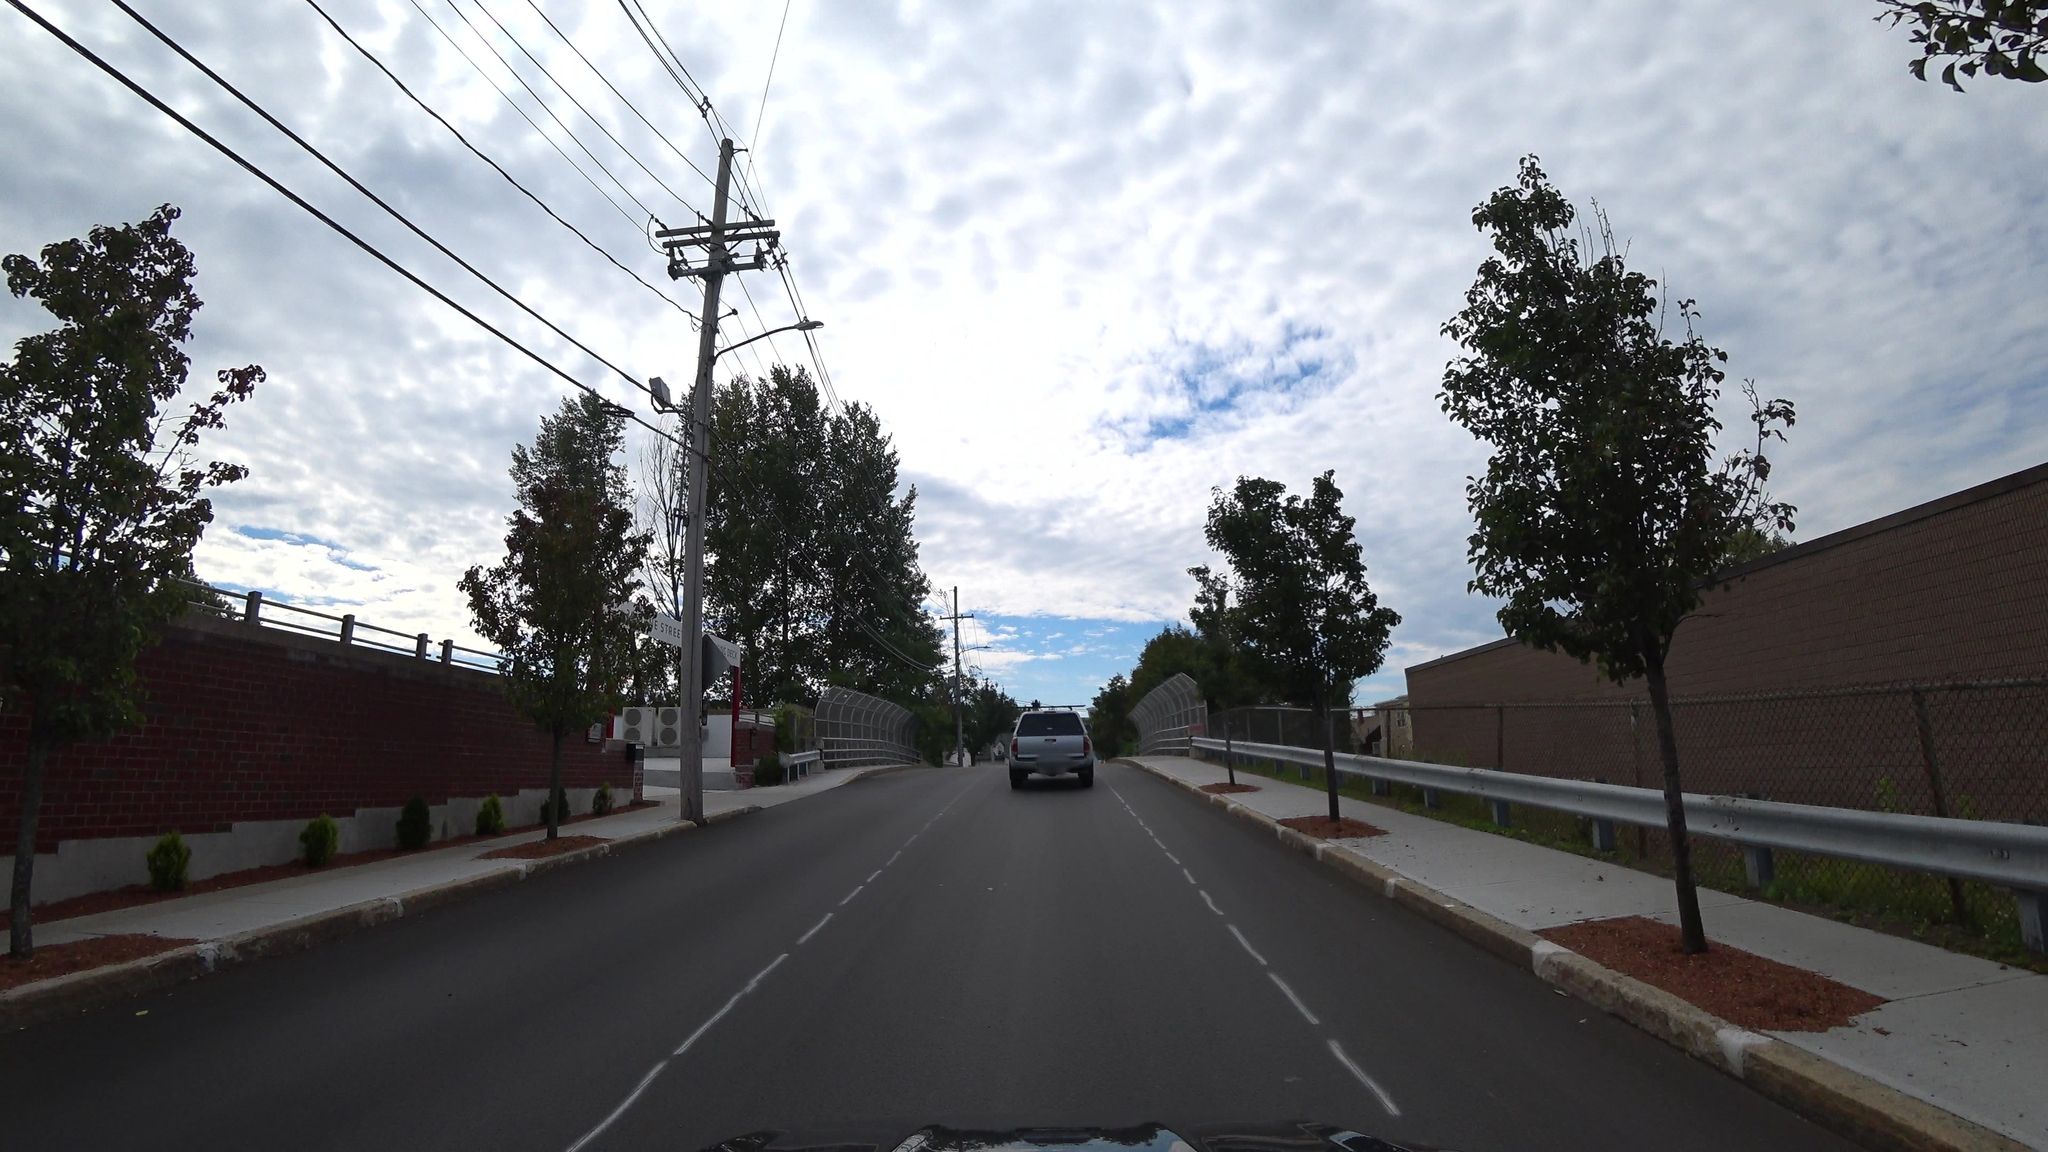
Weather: cloudy
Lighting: day
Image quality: good
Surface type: driving surface
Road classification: footway
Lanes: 2
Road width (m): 12.2
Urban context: urban centre
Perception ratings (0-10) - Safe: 4.25, Lively: 3.18, Beautiful: 5.78, Boring: 4.59, Depressing: 4.44, Wealthy: 1.46